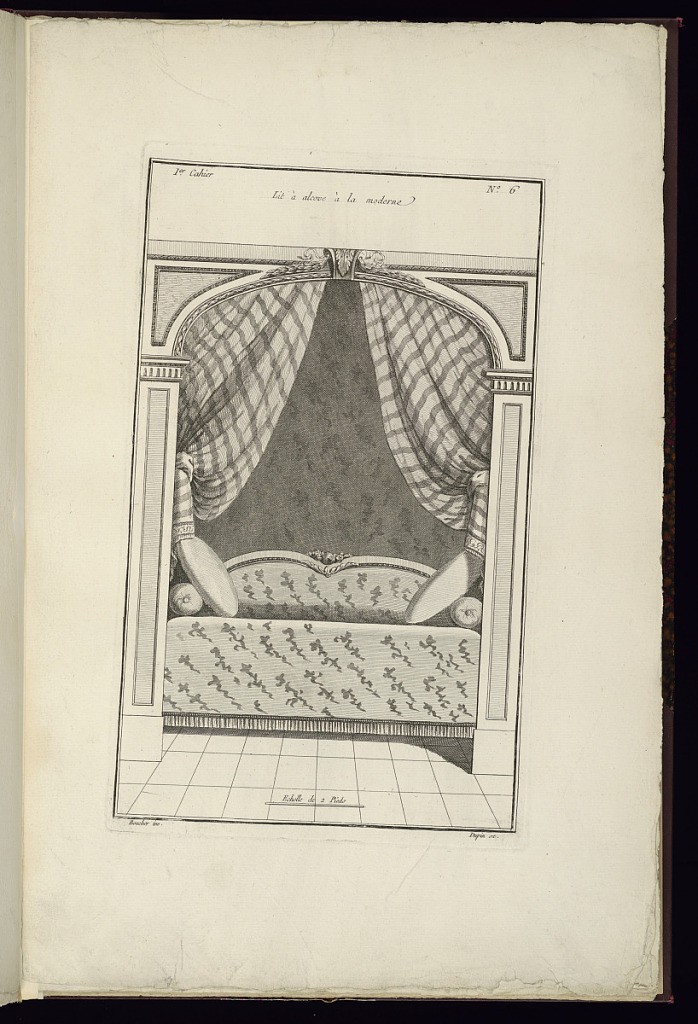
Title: Lit à alcove à la moderne
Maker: Juste-François Boucher, French, 1736 – 1782
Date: ca. 1775
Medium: Engraving on off white laid paper
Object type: Print
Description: Design for a bed set within an alcove, and with a striped curtain. The plate is signed.